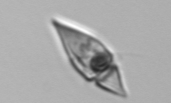
Label: Amphidinium